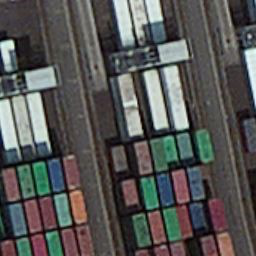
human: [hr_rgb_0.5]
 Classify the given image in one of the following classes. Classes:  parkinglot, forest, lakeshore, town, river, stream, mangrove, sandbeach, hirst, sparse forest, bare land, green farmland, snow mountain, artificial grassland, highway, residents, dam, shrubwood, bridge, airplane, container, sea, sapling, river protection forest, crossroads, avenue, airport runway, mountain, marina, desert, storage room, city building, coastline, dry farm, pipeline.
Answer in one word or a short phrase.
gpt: container